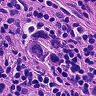
Metastatic tissue present: yes